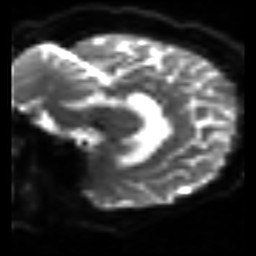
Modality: sbref
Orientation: sagittal
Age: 54
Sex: female
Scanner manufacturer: siemens
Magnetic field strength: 3 T
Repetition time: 3.2 s
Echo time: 0.081 s